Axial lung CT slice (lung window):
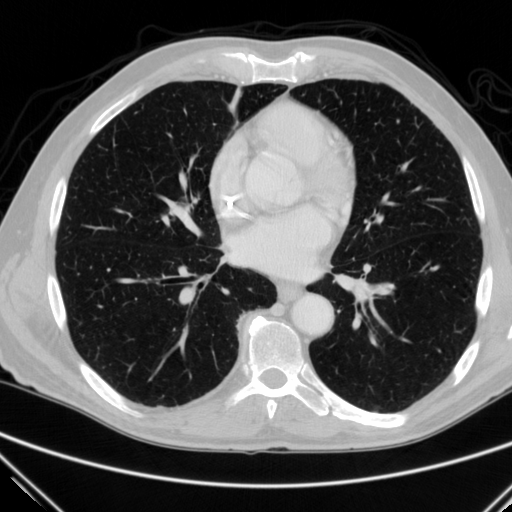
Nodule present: no